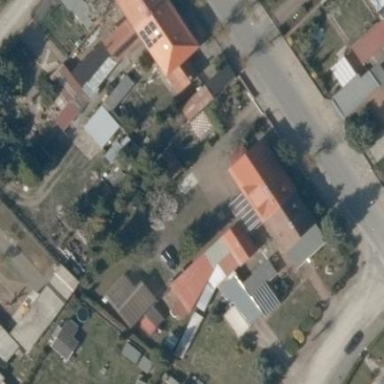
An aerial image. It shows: Semi-detached house.